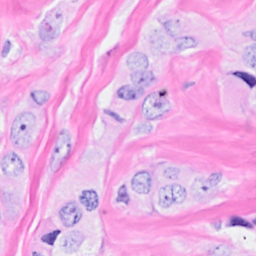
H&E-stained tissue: Breast